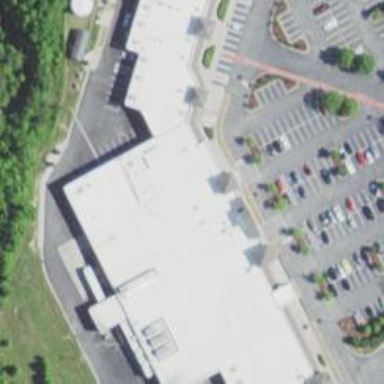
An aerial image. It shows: Supermarket.